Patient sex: M
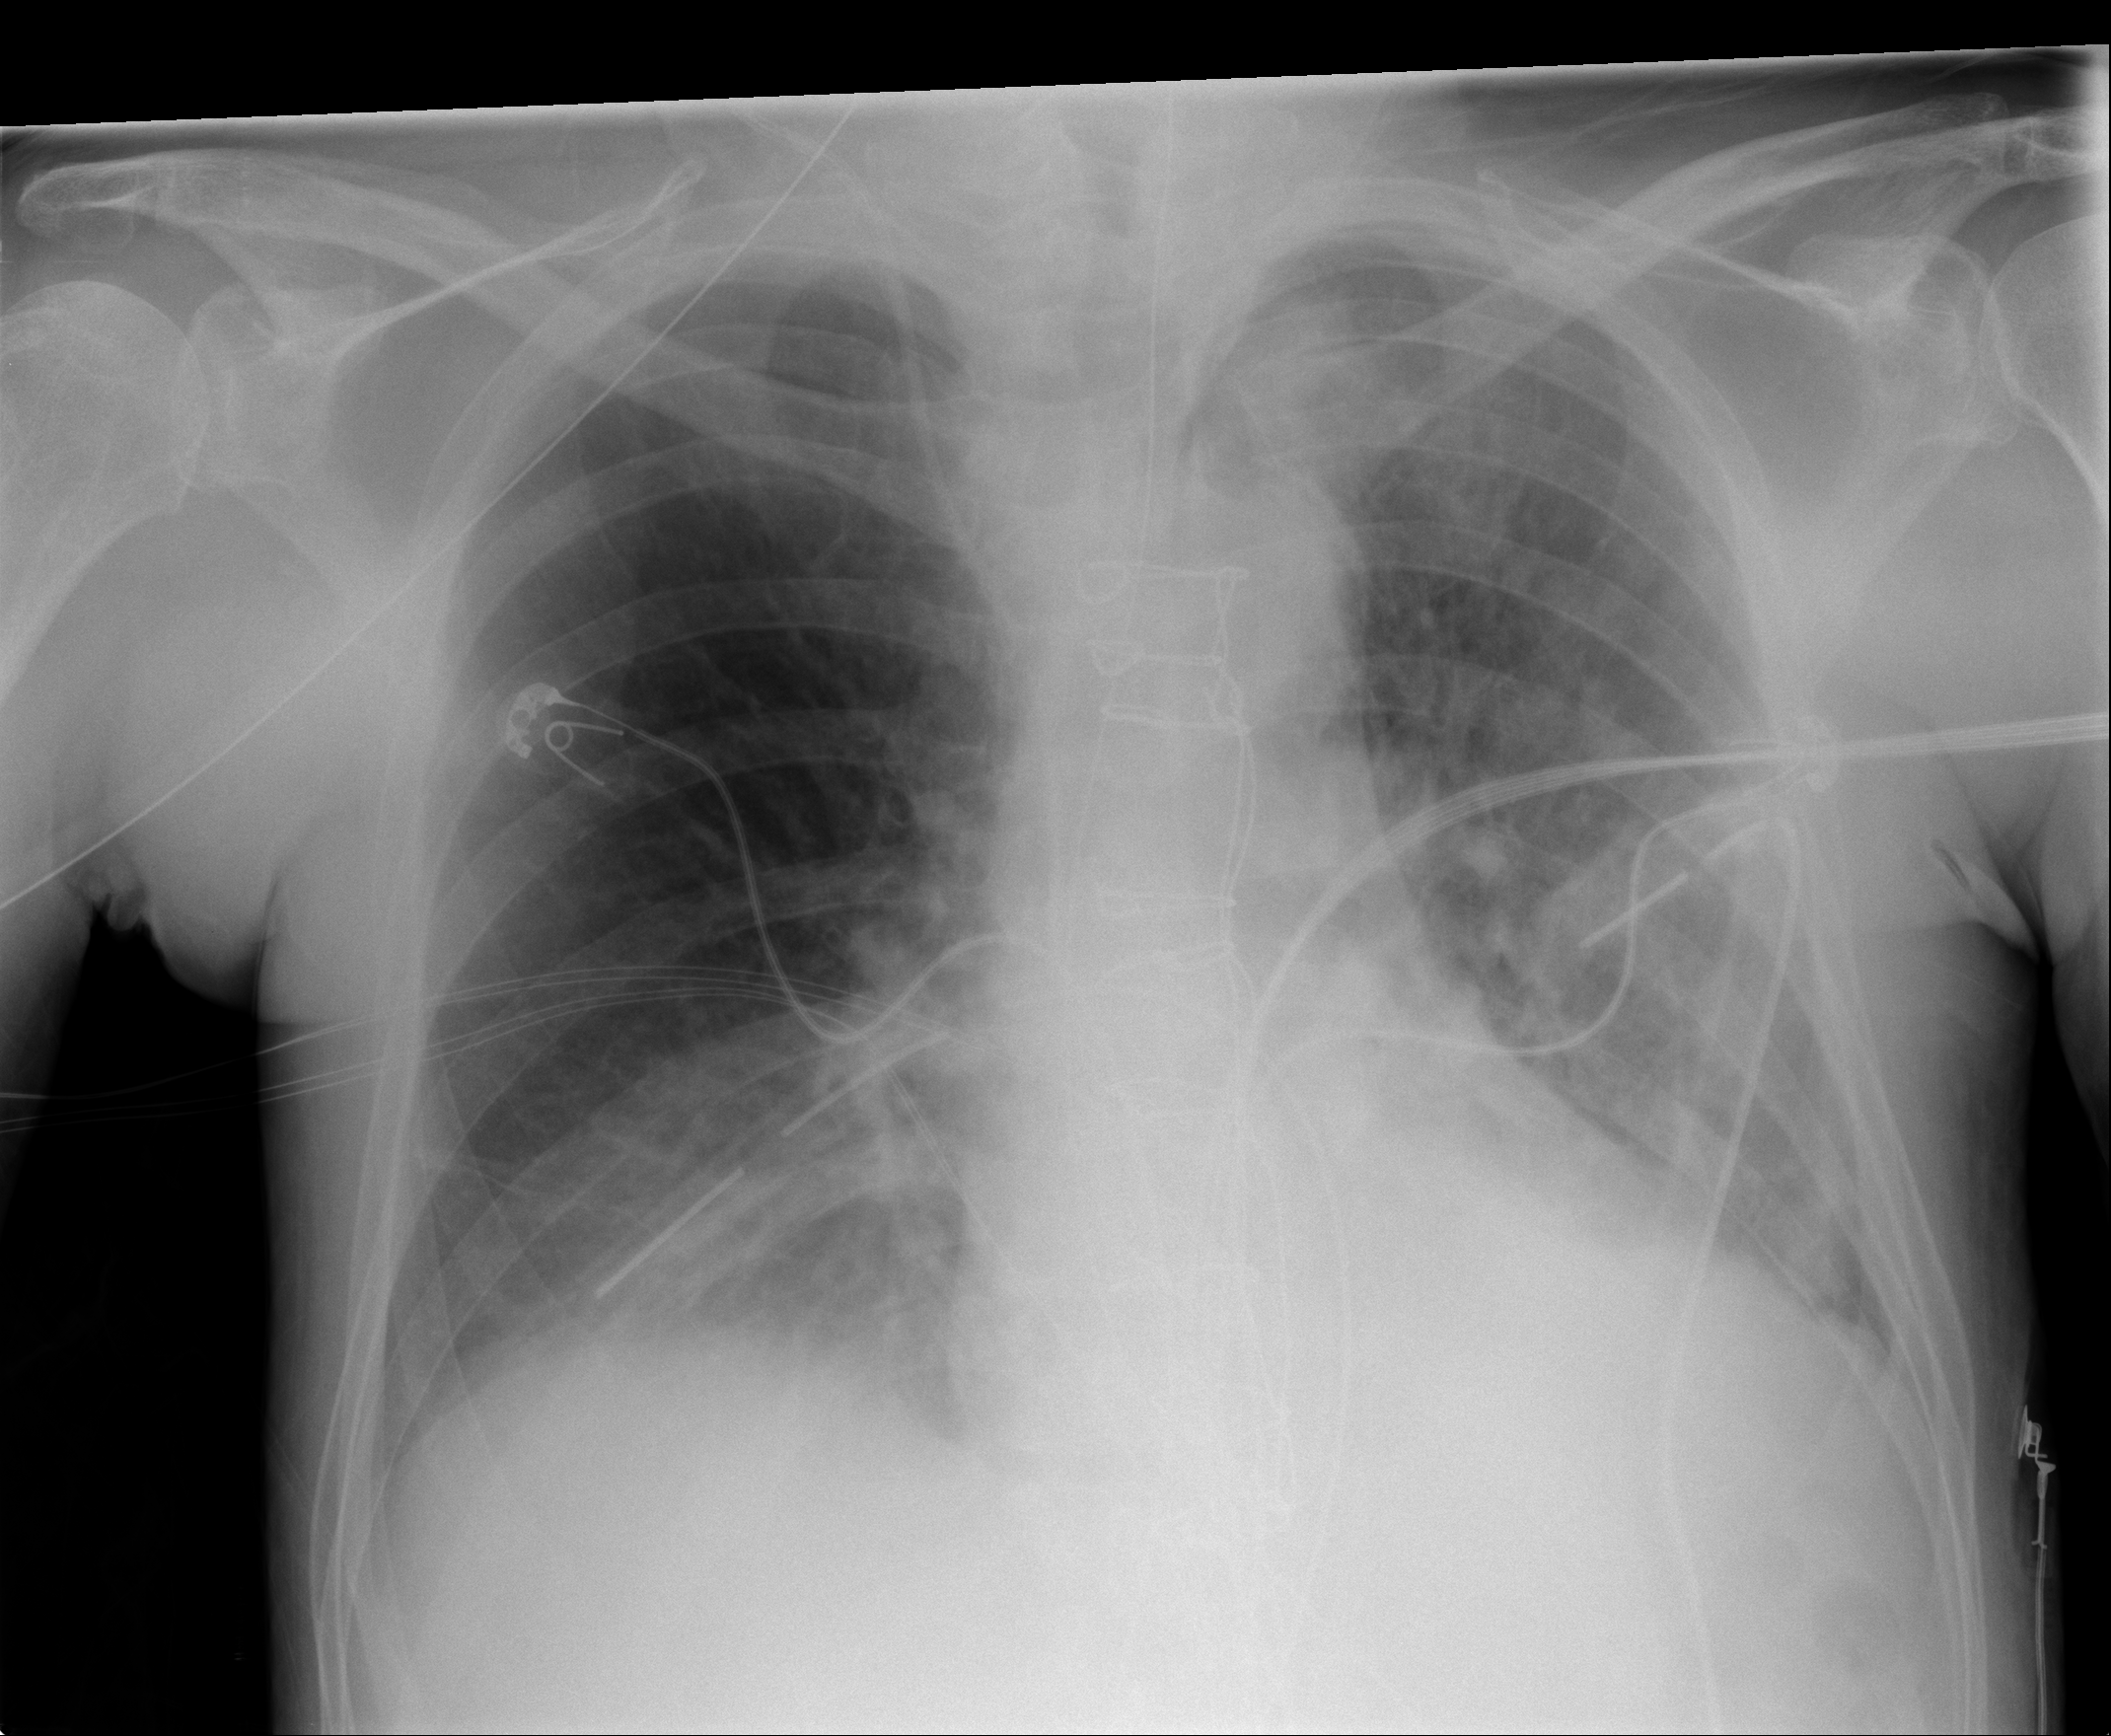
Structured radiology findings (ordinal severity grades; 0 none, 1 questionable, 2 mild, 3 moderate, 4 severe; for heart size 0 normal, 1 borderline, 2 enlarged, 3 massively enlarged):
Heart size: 2
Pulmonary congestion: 0
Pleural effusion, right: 0
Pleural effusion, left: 1
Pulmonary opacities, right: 0
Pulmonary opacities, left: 2
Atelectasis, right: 2
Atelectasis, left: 3